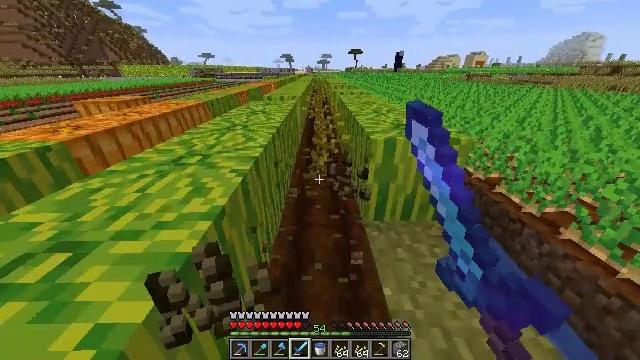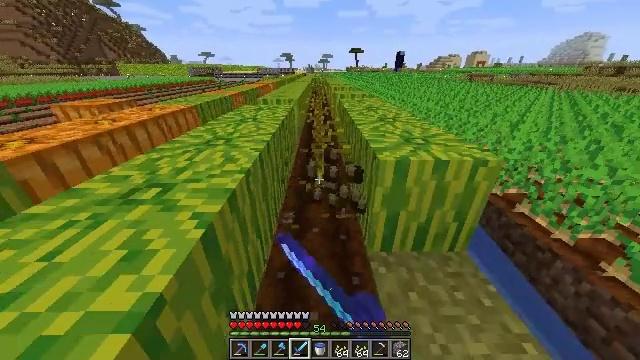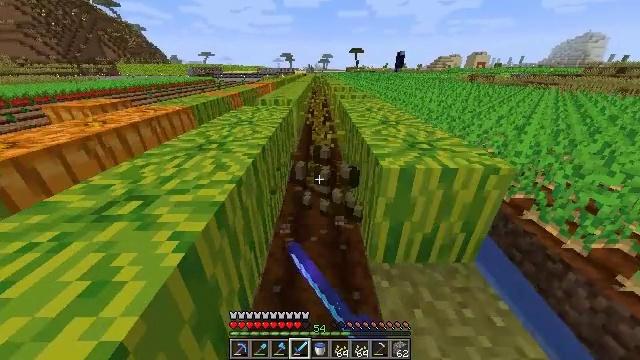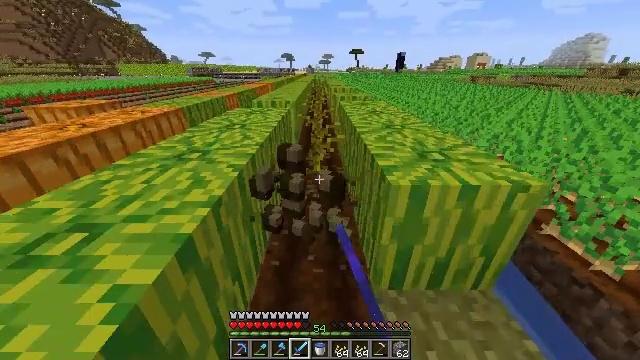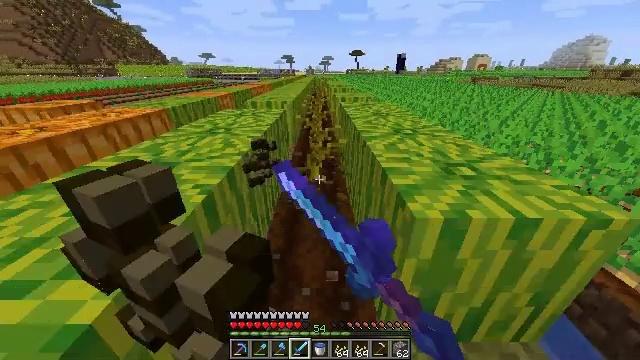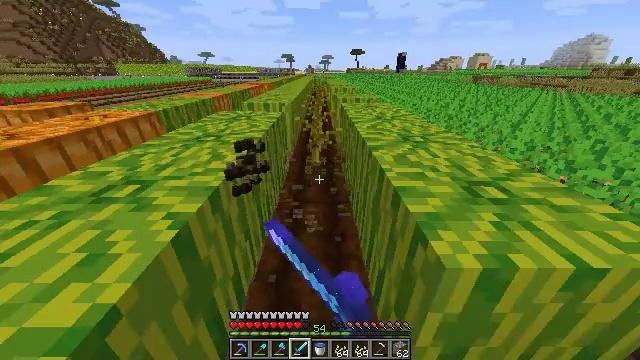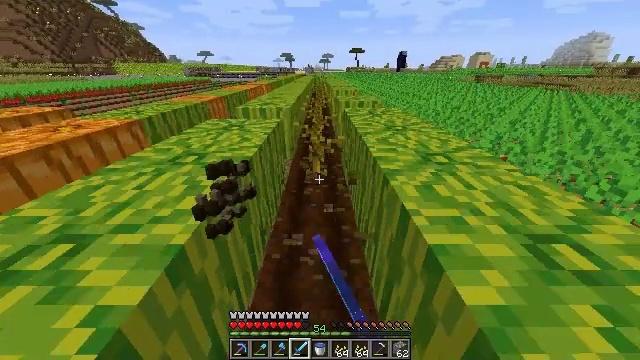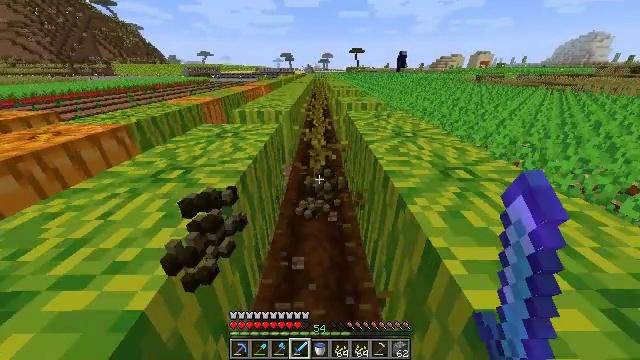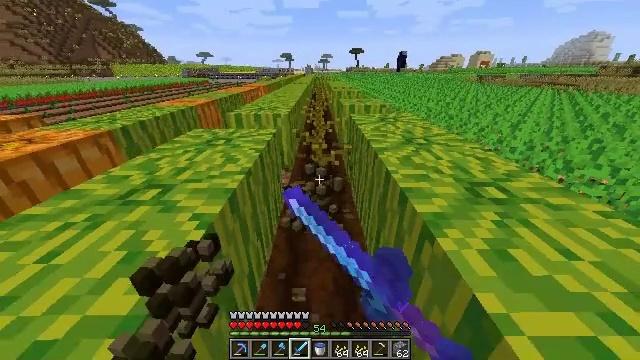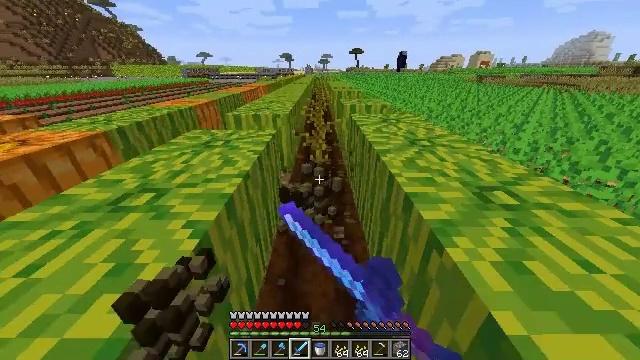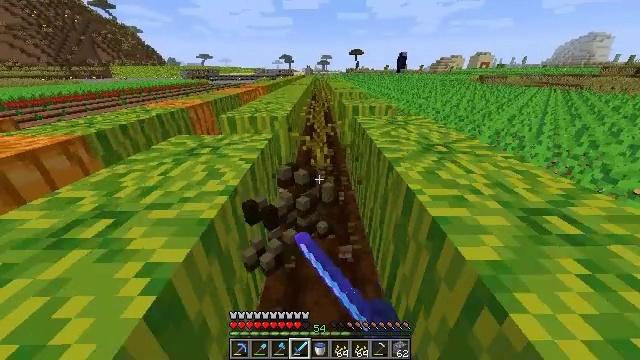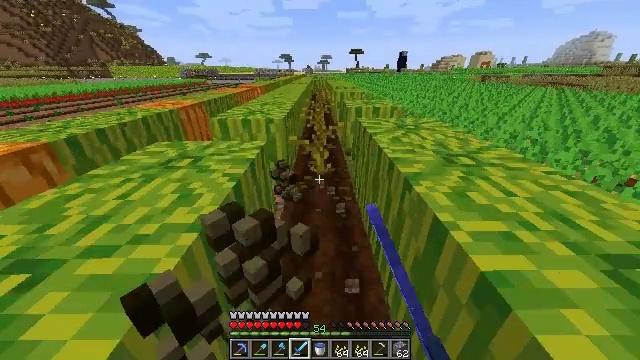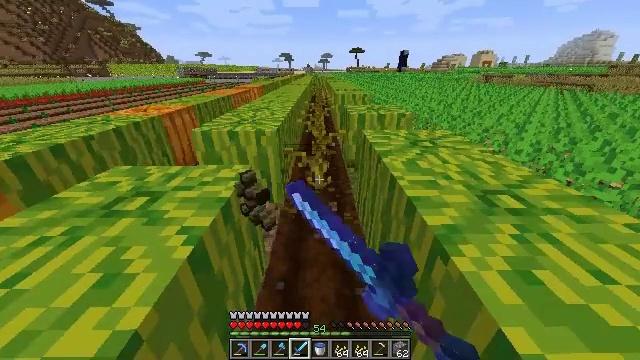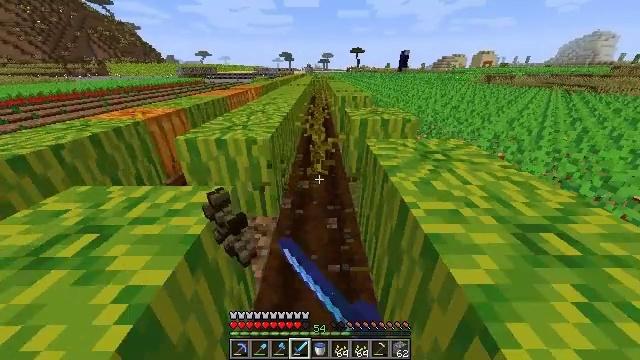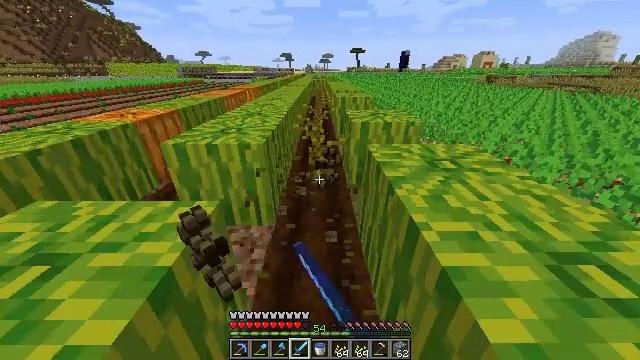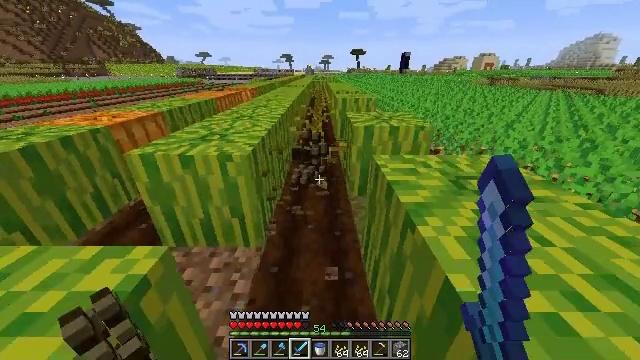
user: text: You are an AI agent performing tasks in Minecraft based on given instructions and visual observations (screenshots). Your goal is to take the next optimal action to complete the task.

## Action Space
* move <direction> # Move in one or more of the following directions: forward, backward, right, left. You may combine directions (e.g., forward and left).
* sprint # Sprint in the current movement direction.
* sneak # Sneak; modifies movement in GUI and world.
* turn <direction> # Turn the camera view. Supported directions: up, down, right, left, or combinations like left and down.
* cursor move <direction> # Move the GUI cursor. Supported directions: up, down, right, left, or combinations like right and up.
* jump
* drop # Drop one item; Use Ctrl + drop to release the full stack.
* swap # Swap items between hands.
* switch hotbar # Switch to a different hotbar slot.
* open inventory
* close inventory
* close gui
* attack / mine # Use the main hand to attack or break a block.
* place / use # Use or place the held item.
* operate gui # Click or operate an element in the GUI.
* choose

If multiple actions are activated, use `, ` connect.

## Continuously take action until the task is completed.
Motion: motion action
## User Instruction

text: Attack the attached melon stem to remove it.
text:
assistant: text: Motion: move forward, sprint, attack / mine
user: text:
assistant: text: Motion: move forward, sprint, attack / mine
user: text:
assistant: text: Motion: move forward, sprint, attack / mine
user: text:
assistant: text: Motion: move forward, sprint, attack / mine
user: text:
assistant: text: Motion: move forward, sprint, attack / mine
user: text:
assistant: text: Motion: move forward, sprint, attack / mine
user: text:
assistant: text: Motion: move forward, sprint, attack / mine
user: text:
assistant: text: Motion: move forward, sprint, attack / mine
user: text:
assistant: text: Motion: move forward, sprint, attack / mine
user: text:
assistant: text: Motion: move forward, sprint, attack / mine
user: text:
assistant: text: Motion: move forward, sprint, attack / mine
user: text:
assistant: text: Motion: move forward, sprint, attack / mine
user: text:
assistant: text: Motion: move forward, sprint, attack / mine
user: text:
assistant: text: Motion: move forward, sprint, attack / mine
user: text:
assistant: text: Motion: move forward, sprint, attack / mine
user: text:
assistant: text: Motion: move forward, sprint, attack / mine
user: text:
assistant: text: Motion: move forward, sprint, attack / mine
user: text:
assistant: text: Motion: move forward, sprint, attack / mine
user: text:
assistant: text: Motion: move forward, sprint, attack / mine
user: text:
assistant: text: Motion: move forward, sprint, attack / mine
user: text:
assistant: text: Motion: move forward, sprint, attack / mine
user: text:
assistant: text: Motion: move forward, sprint, attack / mine
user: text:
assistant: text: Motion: move forward, sprint, attack / mine
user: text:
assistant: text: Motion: move forward, sprint, attack / mine
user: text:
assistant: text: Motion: move forward, sprint, attack / mine
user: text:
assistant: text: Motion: move forward, sprint, attack / mine
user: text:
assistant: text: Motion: move forward, sprint, attack / mine
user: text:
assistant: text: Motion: move forward, sprint, attack / mine
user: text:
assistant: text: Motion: move forward, sprint, attack / mine
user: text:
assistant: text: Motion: move forward, sprint, attack / mine